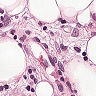
Metastatic tissue present: yes